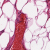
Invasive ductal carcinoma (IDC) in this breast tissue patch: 0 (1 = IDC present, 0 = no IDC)